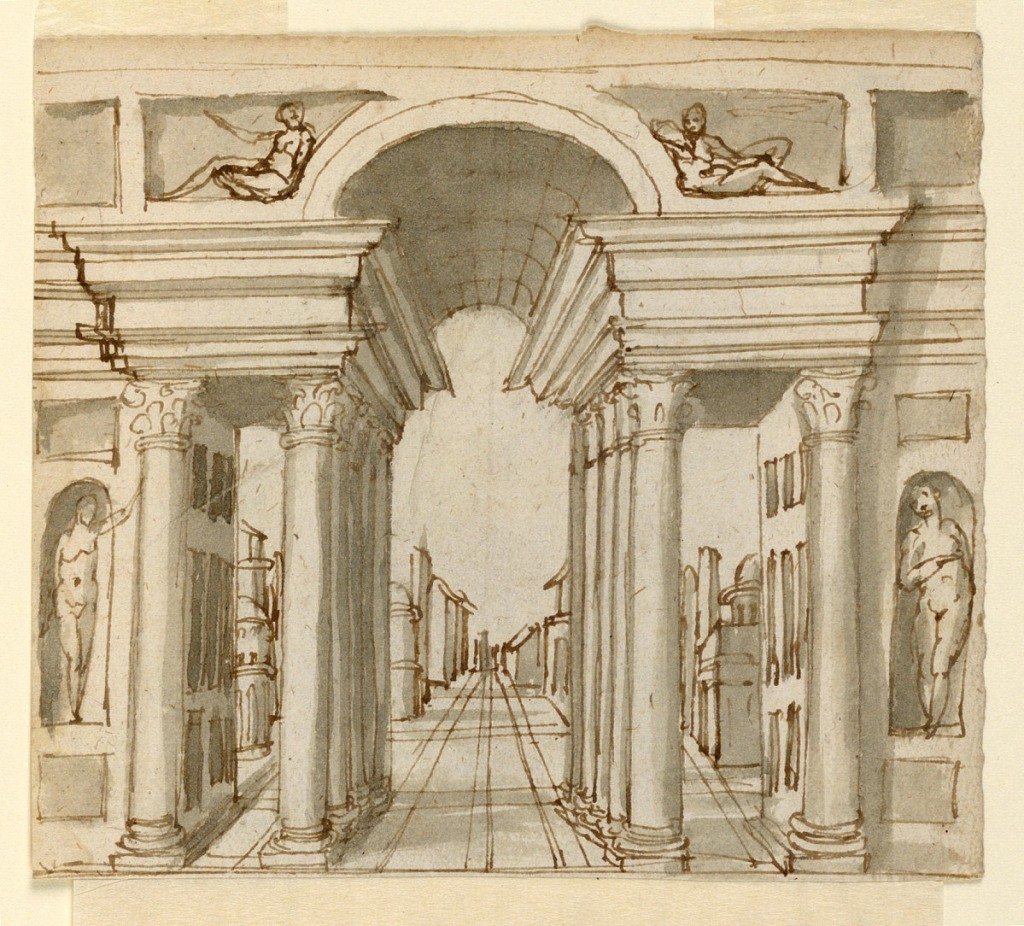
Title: Stage Design: Architectural Perspective
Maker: Unknown
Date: ca. 1580
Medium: Pen and brown ink, brush and grey watercolor wash; on verso: red and black crayon on laid paper.
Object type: Drawing
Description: Horizontal rectangle. View through three openings of an arch on a paved street. The lateral openings have straight entablatures, the vault of the central opening is above. Figures lie beside it, some stand in the niches beside the later openings. On verso: Bearded man in a black coat and cape is shown in three-quarter profile, turned toward left.